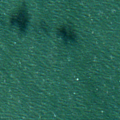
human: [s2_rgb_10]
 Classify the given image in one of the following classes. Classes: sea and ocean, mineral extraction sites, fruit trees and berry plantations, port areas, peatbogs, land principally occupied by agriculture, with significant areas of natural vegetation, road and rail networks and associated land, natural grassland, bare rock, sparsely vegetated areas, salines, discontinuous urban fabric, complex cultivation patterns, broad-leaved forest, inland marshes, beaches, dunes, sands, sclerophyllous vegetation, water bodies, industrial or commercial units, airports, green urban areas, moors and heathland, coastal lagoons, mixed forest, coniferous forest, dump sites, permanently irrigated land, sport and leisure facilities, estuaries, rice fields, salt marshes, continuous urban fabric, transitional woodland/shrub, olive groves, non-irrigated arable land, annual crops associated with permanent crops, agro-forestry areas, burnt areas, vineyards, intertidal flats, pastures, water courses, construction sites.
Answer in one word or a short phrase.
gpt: sea and ocean